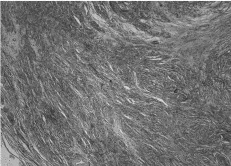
Histopathological examination of the resected specimen (hematoxylin and eosin; magnification, x100).
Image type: pathology (h&e)